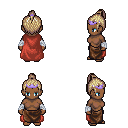
a pixel art fantasy rpg character, female body template, human, dark skin, maroon cape, robe skirt, white blonde short topknot hairstyle, purple tiara, white cloth bandages, four views (front, back, left, right), 2x2 character sprite sheet, small pixel art, hard edges, no anti-aliasing